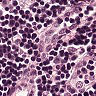
Metastatic tissue present: no